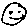
Label: smiley face